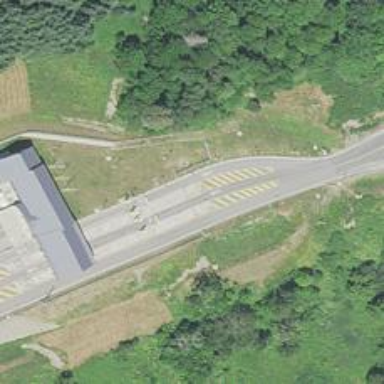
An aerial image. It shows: Border control barrier.